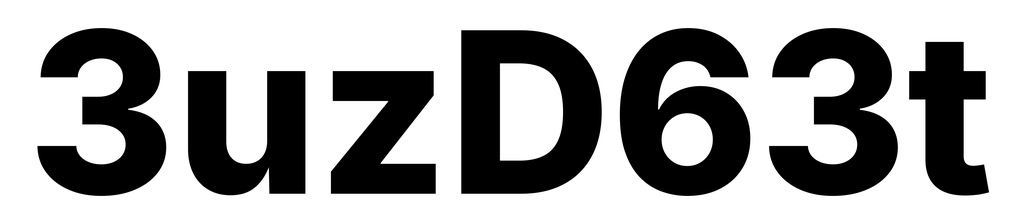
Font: Inter_ExtraBold